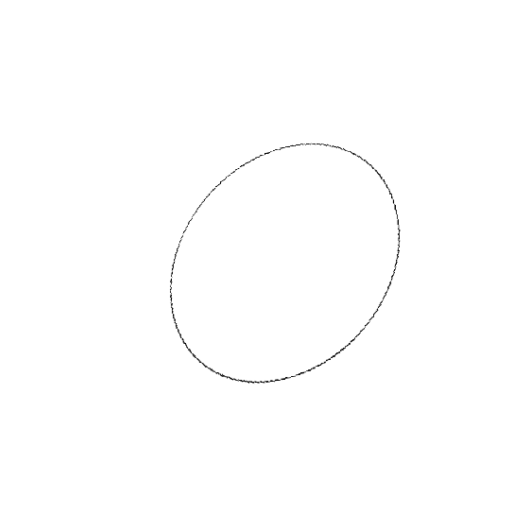
Crossing number: 0